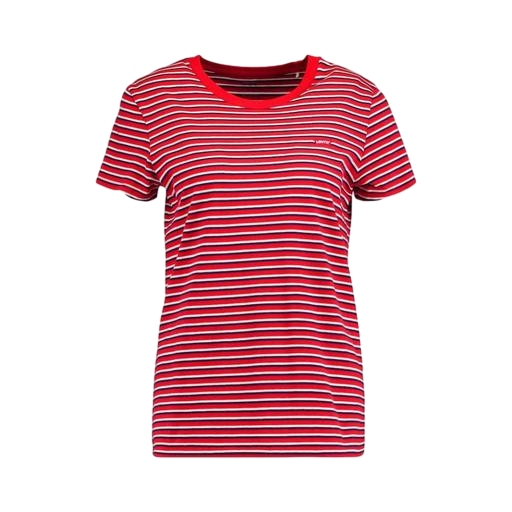
red striped crew tee, red striped jersey tee, club stripe tee, white background